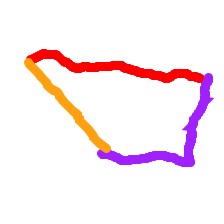
Shape: trapezoid